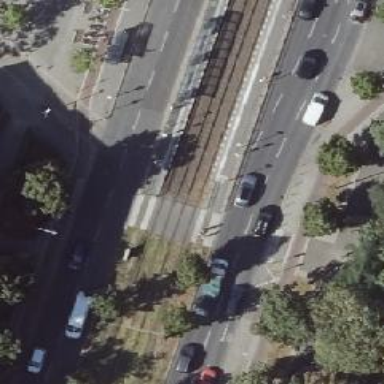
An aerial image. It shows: Uncontrolled tram railway crossing.